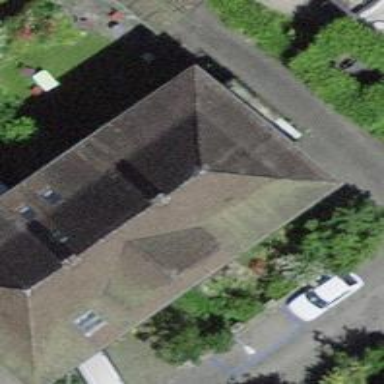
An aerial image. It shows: Building with hipped roof made of roof tiles.